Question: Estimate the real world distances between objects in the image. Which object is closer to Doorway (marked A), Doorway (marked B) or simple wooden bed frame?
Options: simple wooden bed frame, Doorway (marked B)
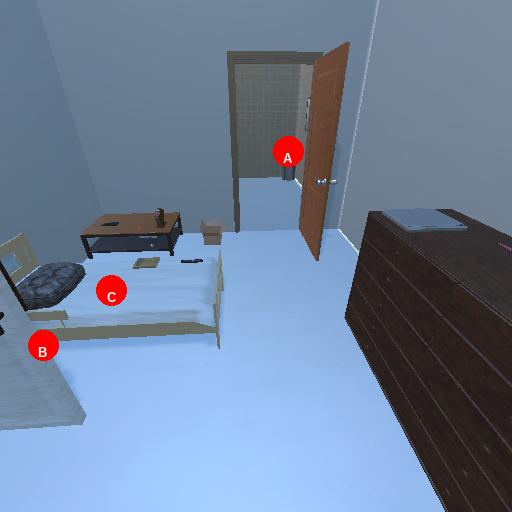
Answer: simple wooden bed frame